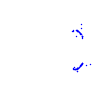
Particle: pion